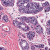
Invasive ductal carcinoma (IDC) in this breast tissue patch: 0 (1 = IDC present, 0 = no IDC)